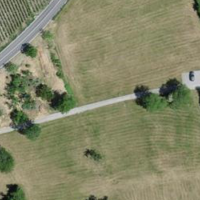
EUNIS habitat code: 40
Species observed at this site:
Pyrrhocorax graculus